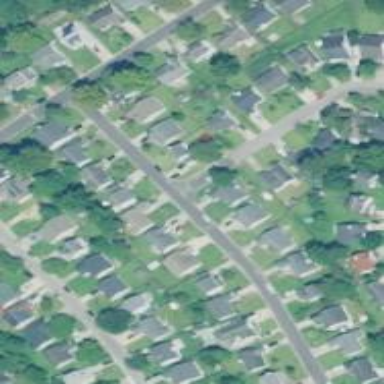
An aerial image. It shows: Residential road.